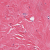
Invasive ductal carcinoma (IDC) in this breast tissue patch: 0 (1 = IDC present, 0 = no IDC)